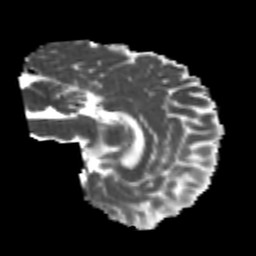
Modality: MD
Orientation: sagittal
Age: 20
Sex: female
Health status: healthy
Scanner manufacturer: philips
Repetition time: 7.387 s
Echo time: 0.08599 s